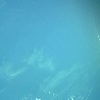
Label: water